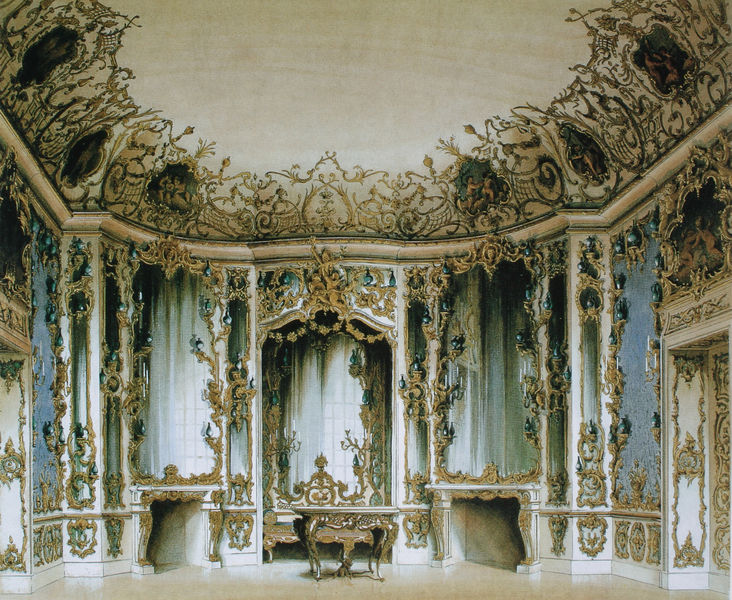
Titel: Perspektivische Ansicht des Spiegelsaals von Schloss Linderhof
Künstler: Joseph de la Paix
Schlagwörter: blau, blätter, dunkel, gemälde, mann, schatten, weiß, aquarell, blumen, fenster, glas, grau, hell, licht, marmor, raum, schwarz, skizze, säulen, tisch, tür, türkis, zeichnung, zimmer, schloss, beige, malerei, ornament, wand, architektur, barock, sockel, bild, innenraum, spiegel, tischbein, vorhang, boden, gold, interieur, reich, sessel, decke, rokkoko, diamanten, renaissance, rokoko, seide, kamin, kamine, engel, ranken, beine, hellblau, balkon, arbeitszimmer, bilder, schreibtisch, sofa, türe, bank, loge, saal, vorstellung, figuren, thron, dekoration, salon, tapete, vorhänge, dekor, einheit, floral, ornamente, verzierung, wandgemälde, kerzen, stuck, hoch, glitzern, foto, fotografie, photographie, wände, fussboden, eingang, erker, nische, bayern, münchen, palast, scheiben, tischbeine, entwurf, pracht, bildnisse, portraits, girlanden, photo, wandschmuck, fries, wappen, sims, schnörkel, gesims, skulpturen, farbfoto, residenz, fensterbrett, ausgang, konsolen, deckengemälde, kabinett, golden, prunk, putten, ornamentik, tpr, verzeirung, aufnahme, verzierungen, vergoldung, innenarchitektur, idee, feuerstelle, verziehrung, nischen, bei, alkoven, rocaille, medaillons, zimmerflucht, ballsaal, gesprenge, prächtig, gemäde, spiegelsaal, blattgold, opulent, diamant, fesko, stuckiert, rokaille, schleissheim, borden, forhänge, prung, goild, goofy